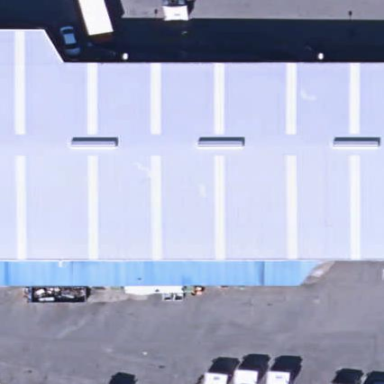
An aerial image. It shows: Building housing car repair shop.